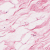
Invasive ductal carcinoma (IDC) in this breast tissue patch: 0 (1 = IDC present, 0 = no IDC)